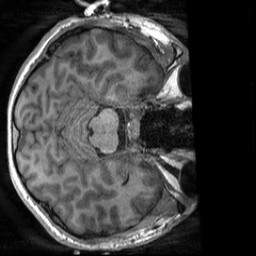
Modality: T1w
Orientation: axial
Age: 27
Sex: male
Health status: healthy
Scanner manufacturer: siemens
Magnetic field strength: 3 T
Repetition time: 2 s
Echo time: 0.00232 s